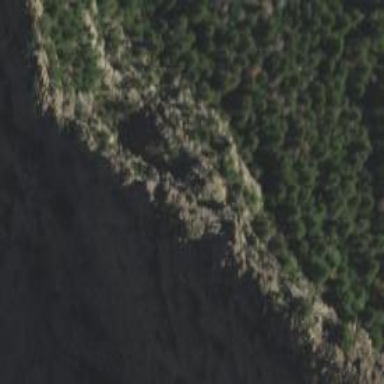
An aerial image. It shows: Cliff in nature.